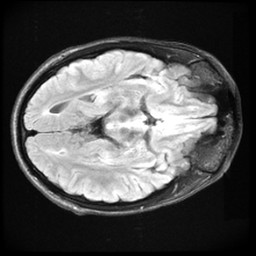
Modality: FLAIR
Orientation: axial
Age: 20
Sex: male
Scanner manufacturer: ge
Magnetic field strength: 3 T
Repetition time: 11 s
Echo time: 0.1497 s